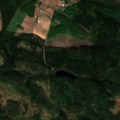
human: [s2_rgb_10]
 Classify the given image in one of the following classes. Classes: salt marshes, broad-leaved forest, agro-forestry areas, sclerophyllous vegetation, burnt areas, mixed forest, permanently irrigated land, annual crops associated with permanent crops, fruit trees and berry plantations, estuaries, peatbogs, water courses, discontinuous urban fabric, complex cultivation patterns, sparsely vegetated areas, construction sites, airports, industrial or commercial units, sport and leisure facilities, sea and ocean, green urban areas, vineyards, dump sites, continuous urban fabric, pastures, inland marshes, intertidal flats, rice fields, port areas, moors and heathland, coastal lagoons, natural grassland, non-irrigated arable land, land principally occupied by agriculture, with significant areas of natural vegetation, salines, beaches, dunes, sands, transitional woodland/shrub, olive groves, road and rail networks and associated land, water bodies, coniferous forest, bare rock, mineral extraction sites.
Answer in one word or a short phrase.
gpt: land principally occupied by agriculture, with significant areas of natural vegetation, coniferous forest, mixed forest